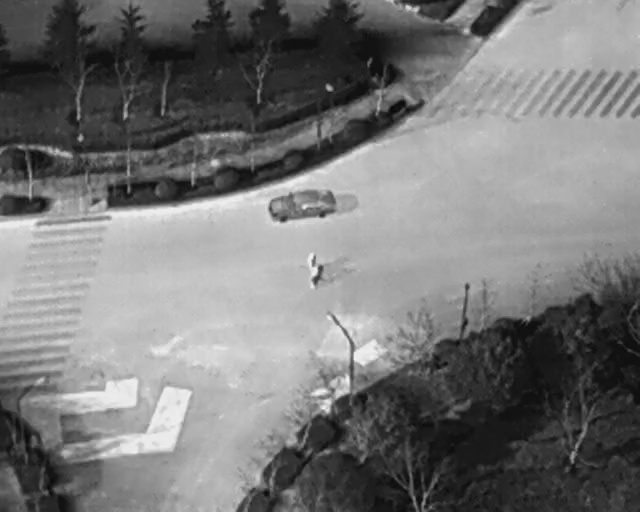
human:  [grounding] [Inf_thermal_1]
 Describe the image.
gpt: In the satellite image, there is  <ref>2 medium person </ref> <box>[[46, 50, 50, 51, 2], [47, 52, 51, 54, 2]]</box> located at center,  <ref>1 medium car </ref> <box>[[44, 33, 49, 46, 170]]</box> located at center.